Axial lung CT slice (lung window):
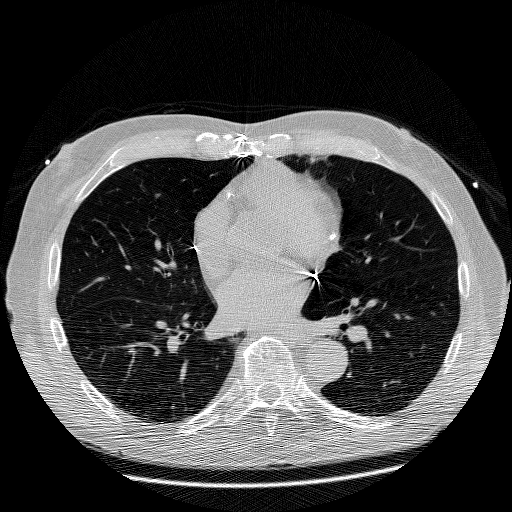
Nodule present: no